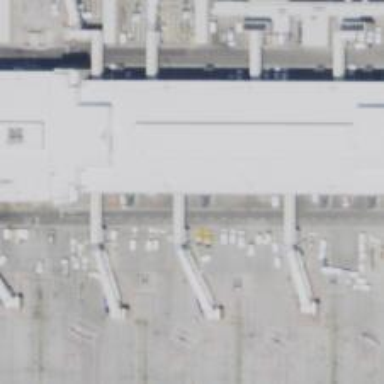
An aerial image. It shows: Airport gate.